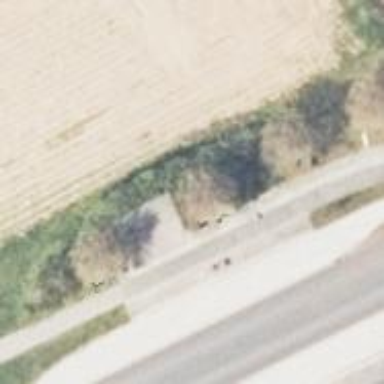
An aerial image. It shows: Asphalt path.